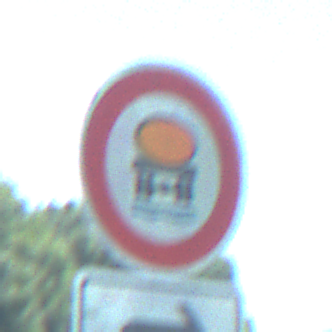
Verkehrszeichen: VerbotFahrzeugeWassergefaehrdenderLadung
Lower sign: RichtungsangabeDurchPfeile5
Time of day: Midday
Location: Outdoor (Nature)
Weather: Clear
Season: Summer
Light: Natural